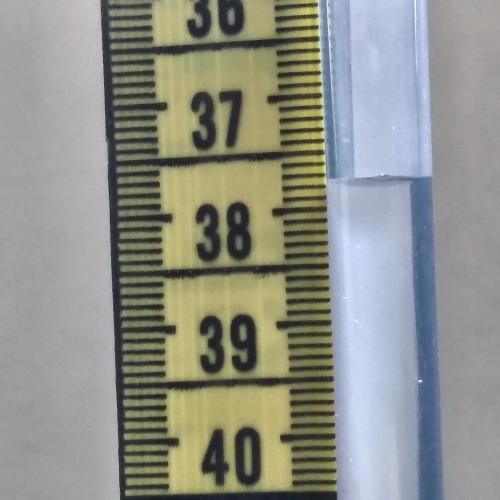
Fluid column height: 37.7 cm